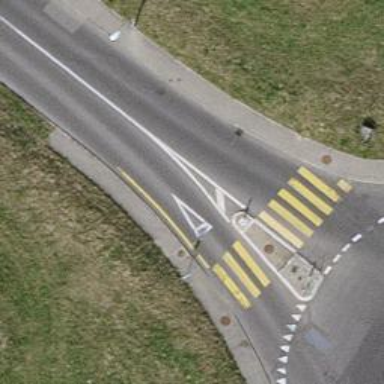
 featuring cycle lane and sidewalk on the left."